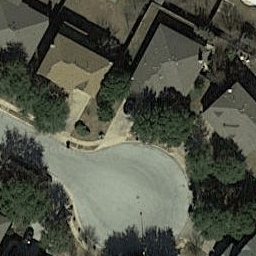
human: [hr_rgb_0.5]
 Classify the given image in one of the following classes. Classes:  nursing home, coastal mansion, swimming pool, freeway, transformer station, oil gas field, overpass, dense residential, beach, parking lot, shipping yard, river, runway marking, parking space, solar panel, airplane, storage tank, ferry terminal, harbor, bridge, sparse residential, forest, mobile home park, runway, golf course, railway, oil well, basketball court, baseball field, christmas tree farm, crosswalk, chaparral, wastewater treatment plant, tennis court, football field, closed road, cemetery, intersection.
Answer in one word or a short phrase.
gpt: closed road